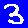
Digit: 3